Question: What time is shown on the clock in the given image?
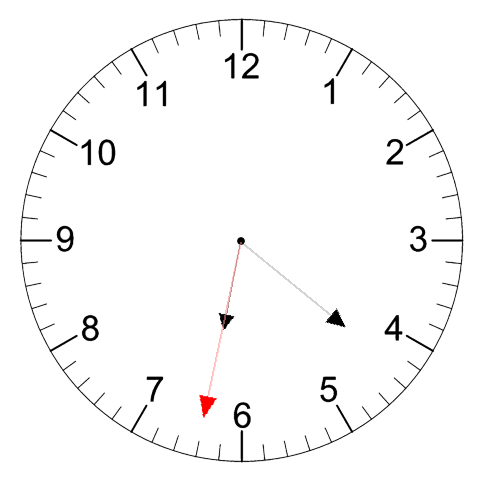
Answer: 06:21:32